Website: bh-photo
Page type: cart
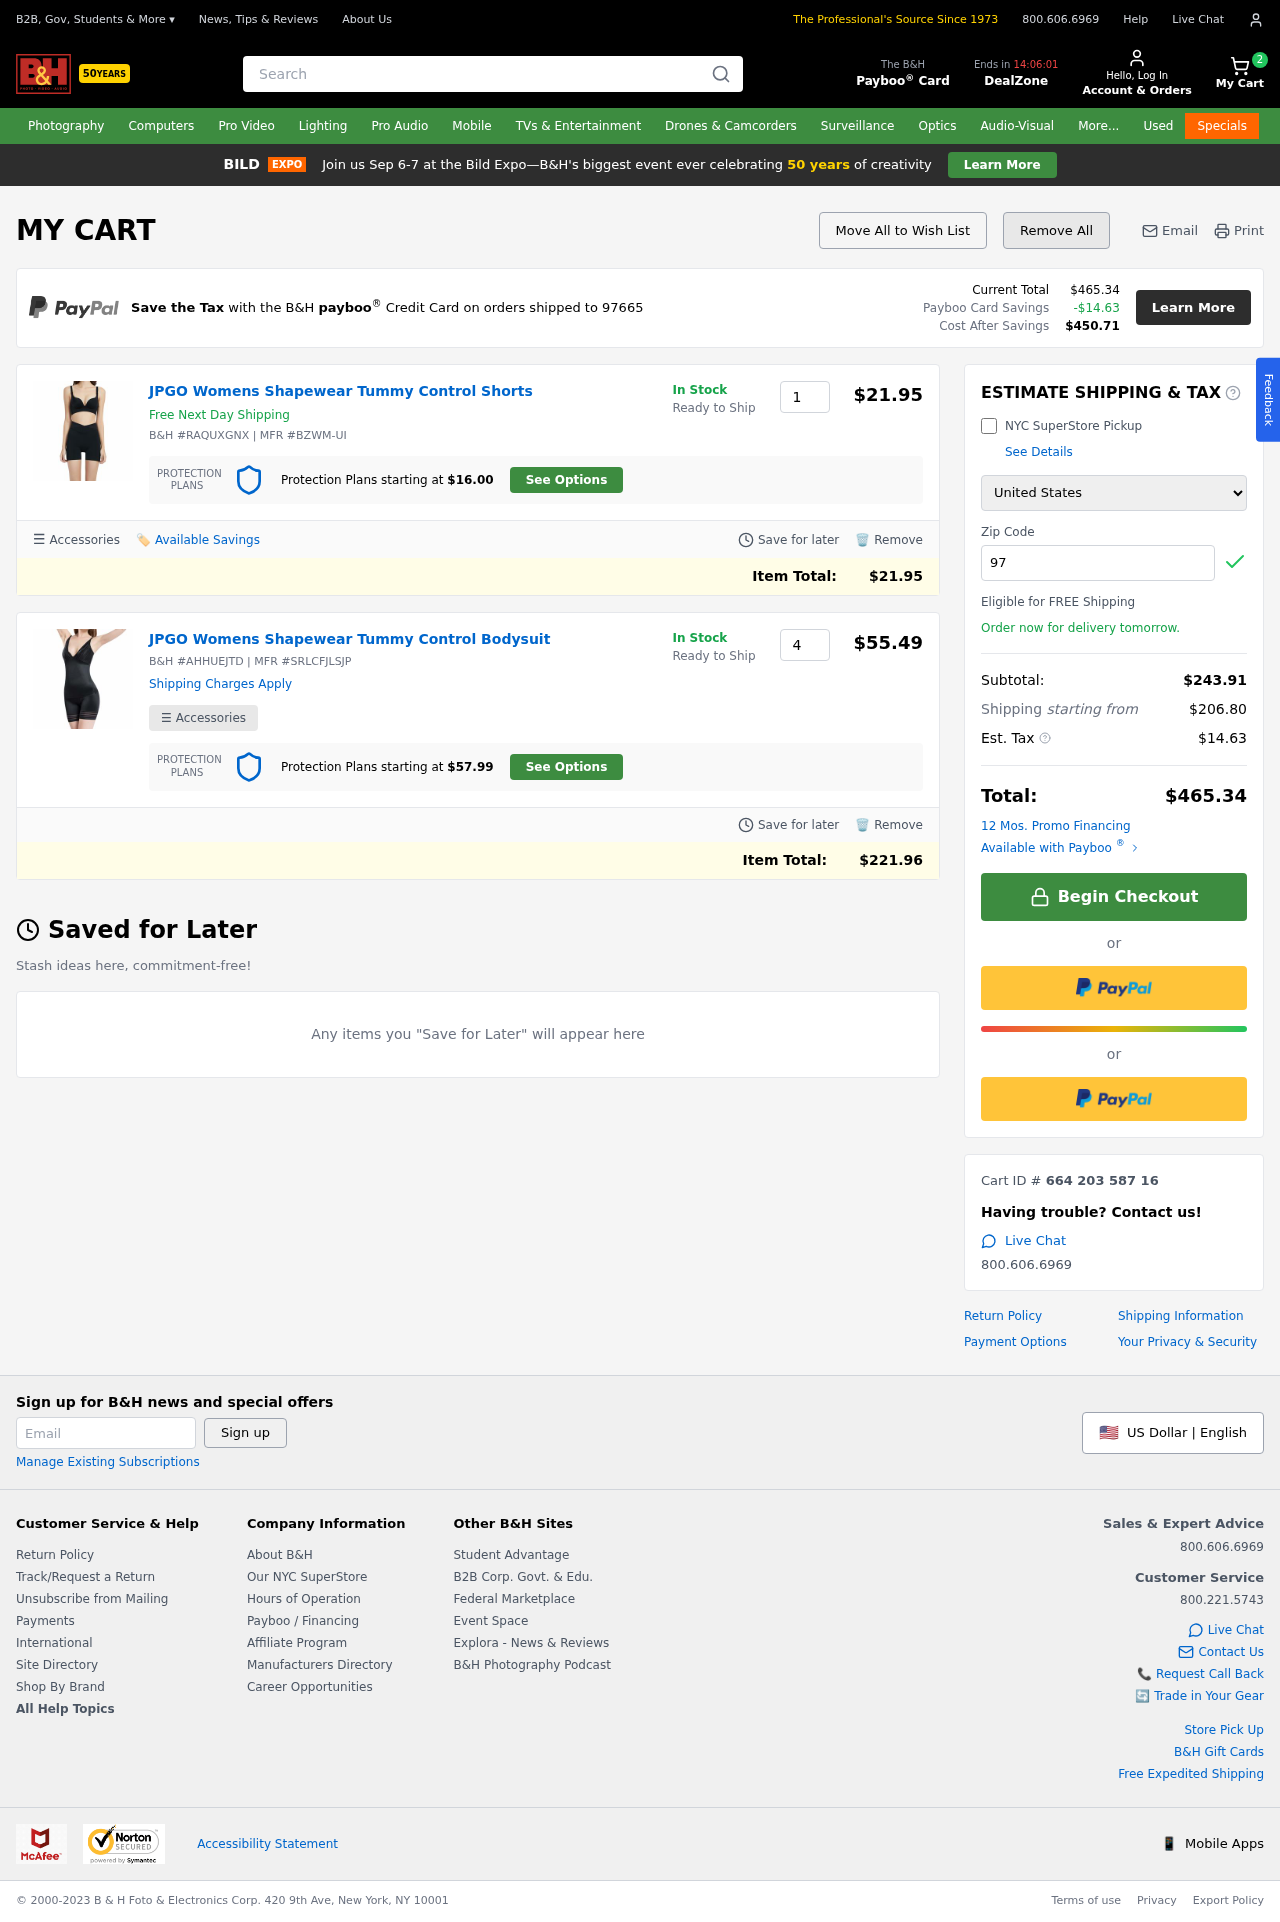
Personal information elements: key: PII_COUNTRY
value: United States
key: PII_POSTCODE
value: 97665
Product elements: key: PRODUCT1_NAME
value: JPGO Womens Shapewear Tummy Control Shorts
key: PRODUCT1_PRICE
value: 21.95
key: PRODUCT1_QUANTITY
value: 1
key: PRODUCT2_NAME
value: JPGO Womens Shapewear Tummy Control Bodysuit
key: PRODUCT2_PRICE
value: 55.49
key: PRODUCT2_QUANTITY
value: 4
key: PRODUCT1_ITEM_TOTAL
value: $21.95
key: PRODUCT2_ITEM_TOTAL
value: $221.96
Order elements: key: ORDER_NUM_ITEMS
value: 2
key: ORDER_TOTAL
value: $465.34
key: ORDER_TAX
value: -$14.63
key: ORDER_TAX
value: $14.63
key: ORDER_TOTAL_AFTER_SAVINGS
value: $450.71
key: ORDER_SUBTOTAL
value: $243.91
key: ORDER_SHIPPING_COST
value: $206.80
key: ORDER_ID
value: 664 203 587 16
Search elements: key: HEADER_SEARCH
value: Search